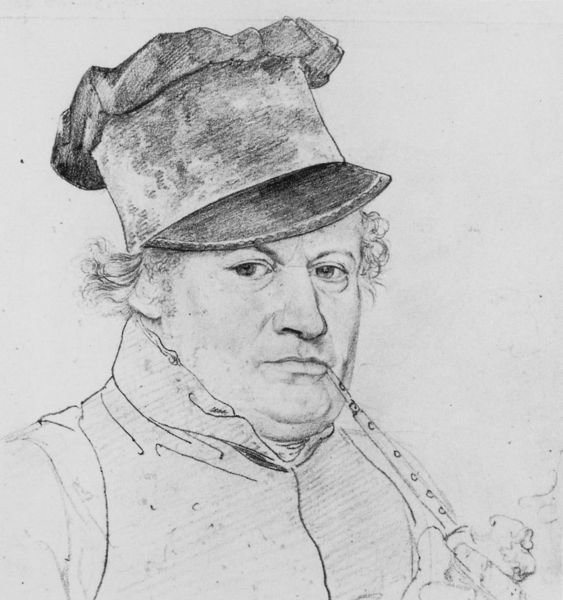
Titel: Joseph Anton Koch
Künstler: Carl Philipp Fohr
Institution: Heidelberg, Kurpfälzisches Museum der Stadt
Schlagwörter: hand, mann, schatten, hut, mund, nase, schwarz, skizze, zeichnung, schirm, kappe, mütze, augen, kragen, bildnis, portrait, porträt, qualm, rauch, auge, mantel, brustbild, frontal, locken, schattierung, linien, dick, pfeife, rauchen, ernst, nachdenklich, umriss, kohle, druck, schraffur, stich, bleistift, stehkragen, kohlezeichnung, biedermeier, schirmmütze, unfertig, meerschaum, hutrand, bidermeier, prortrait, zaichnng, fpfeife